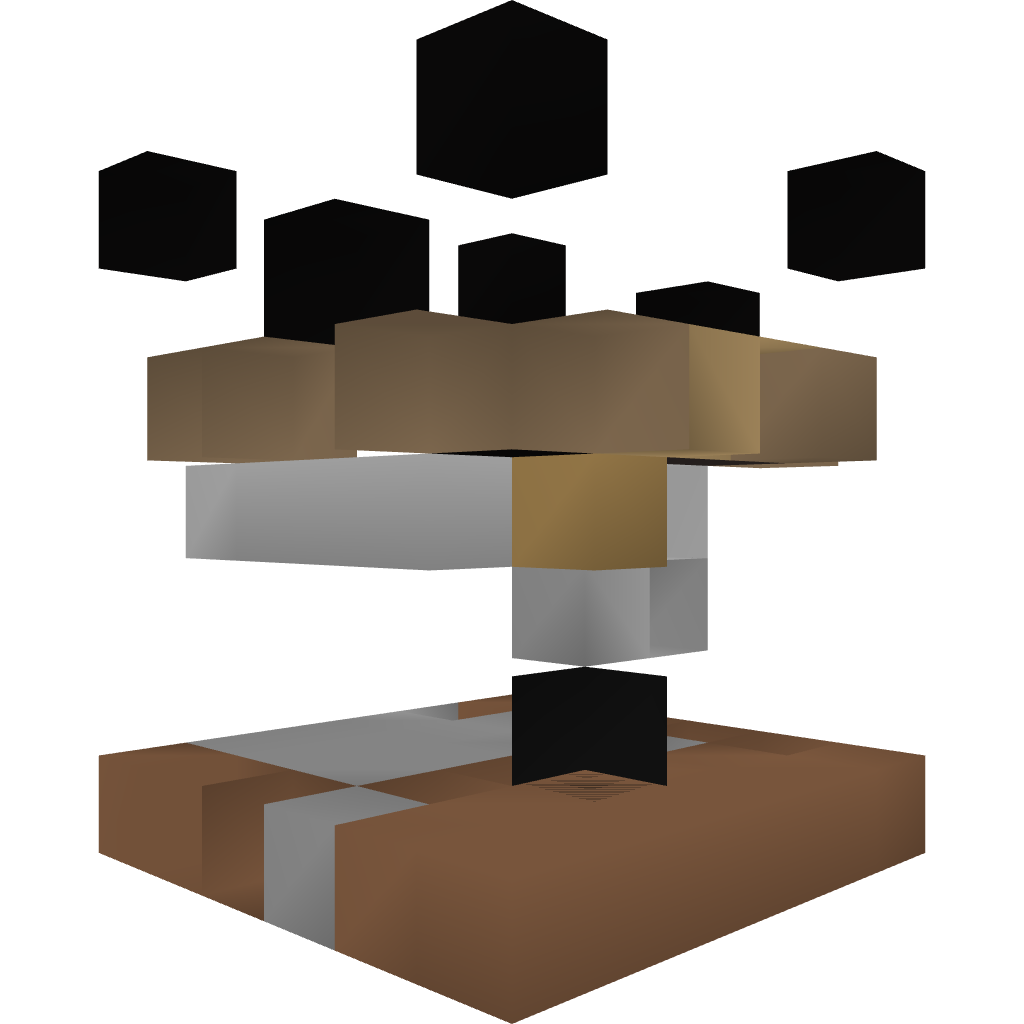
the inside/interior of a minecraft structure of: Boat Dock